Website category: university
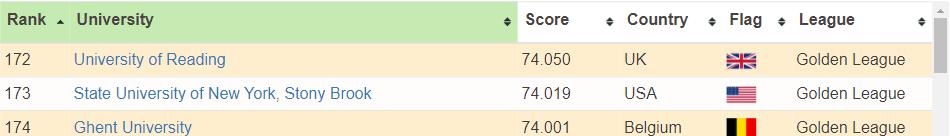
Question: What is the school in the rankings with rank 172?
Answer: University of Reading

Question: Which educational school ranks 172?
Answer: University of Reading

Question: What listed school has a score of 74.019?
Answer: State University of New York, Stony Brook

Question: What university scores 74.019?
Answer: State University of New York, Stony Brook

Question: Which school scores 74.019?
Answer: State University of New York, Stony Brook

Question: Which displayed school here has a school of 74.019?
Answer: State University of New York, Stony Brook

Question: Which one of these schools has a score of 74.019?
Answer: State University of New York, Stony Brook

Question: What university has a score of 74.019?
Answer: State University of New York, Stony Brook

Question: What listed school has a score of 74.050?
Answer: University of Reading

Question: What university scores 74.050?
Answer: University of Reading

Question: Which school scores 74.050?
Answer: University of Reading

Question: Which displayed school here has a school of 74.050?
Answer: University of Reading

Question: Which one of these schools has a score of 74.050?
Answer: University of Reading

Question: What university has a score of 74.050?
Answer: University of Reading

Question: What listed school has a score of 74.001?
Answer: Ghent University

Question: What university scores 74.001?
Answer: Ghent University

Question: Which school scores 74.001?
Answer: Ghent University

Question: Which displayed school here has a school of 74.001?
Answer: Ghent University

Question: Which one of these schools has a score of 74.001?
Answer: Ghent University

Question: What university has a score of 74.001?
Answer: Ghent University

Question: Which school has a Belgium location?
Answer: Ghent University

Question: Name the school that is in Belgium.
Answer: Ghent University

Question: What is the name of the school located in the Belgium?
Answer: Ghent University

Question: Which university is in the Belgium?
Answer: Ghent University

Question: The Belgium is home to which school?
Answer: Ghent University

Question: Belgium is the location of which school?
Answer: Ghent University

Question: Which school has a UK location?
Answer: University of Reading

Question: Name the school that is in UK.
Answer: University of Reading

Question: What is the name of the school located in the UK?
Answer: University of Reading

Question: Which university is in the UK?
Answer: University of Reading

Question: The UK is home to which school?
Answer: University of Reading

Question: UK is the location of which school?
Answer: University of Reading

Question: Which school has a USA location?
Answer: State University of New York, Stony Brook

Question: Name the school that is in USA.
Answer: State University of New York, Stony Brook

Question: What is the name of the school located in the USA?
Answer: State University of New York, Stony Brook

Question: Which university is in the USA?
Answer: State University of New York, Stony Brook

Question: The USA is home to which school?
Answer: State University of New York, Stony Brook

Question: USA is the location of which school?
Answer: State University of New York, Stony Brook